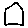
Label: house